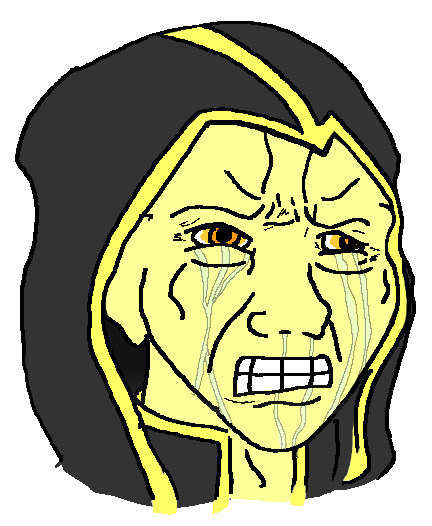
Label: 5_Crying_Wojak